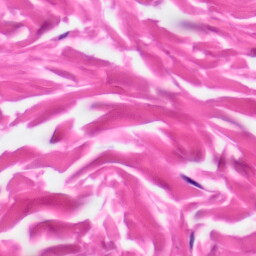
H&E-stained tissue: Skin